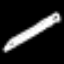
Label: pencil